Question: I have a Listview with a Label. If I scroll down and up again the Label has other Height and Width. Even tho some Labels seem to remain stable.
Has anyone an idea how to fix this, so all Labels remain at their original size?
ListView:
'''
<ListView
HasUnevenRows="True"
SeparatorVisibility="None"
CachingStrategy="RecycleElement"
ItemsSource="{Binding Contacts}">
<ListView.Behaviors>
<b:EventToCommandBehavior
EventName="ItemTapped"
Command="{Binding ContactTappedCommand}"
EventArgsParameterPath="Item"/>
</ListView.Behaviors>
<ListView.ItemTemplate>
<DataTemplate>
<ViewCell>
<Frame
Style="{StaticResource ListViewEintrag}">
<Grid
Style="{StaticResource ListViewGrid}"
RowDefinitions="{StaticResource RowDefinition}"
ColumnDefinitions="{StaticResource ColumnDefinition}">
<local:CustomLabel
Grid.Row="0"
Grid.Column="0"
LetterSpacing="0.15"
Style="{StaticResource Name}"
Text="{Binding Name}"/>
<local:CustomLabel
Grid.Row="1"
Grid.Column="0"
TextColor="#33A028"
Style="{StaticResource Info}"
Text="{Binding TotalCredits, Converter={StaticResource DecimalToCurrency}}"/>
<local:CustomLabel
Grid.Row="2"
Grid.Column="0"
TextColor="#BC2F36"
Style="{StaticResource Info}"
Text="{Binding TotalDebts, Converter={StaticResource DecimalToCurrency}}"/>
<local:CustomLabel
LetterSpacing="0.1"
Grid.RowSpan="3"
Grid.Column="1"
FontSize="18"
Margin="10,0"
FontFamily="{StaticResource Bliss2-Bold}"
VerticalTextAlignment="Center"
HorizontalTextAlignment="End"
TextColor="{Binding Color}"
Text="{Binding AbsSaldo, Converter={StaticResource DecimalToCurrency}}"/>
</Grid>
</Frame>
</ViewCell>
</DataTemplate>
</ListView.ItemTemplate>
</ListView>
'''
ColumnDefinition:
'''
<ColumnDefinitionCollection x:Key="ColumnDefinition">
<ColumnDefinition Width="*"/>
<ColumnDefinition Width="Auto"/>
</ColumnDefinitionCollection>
'''

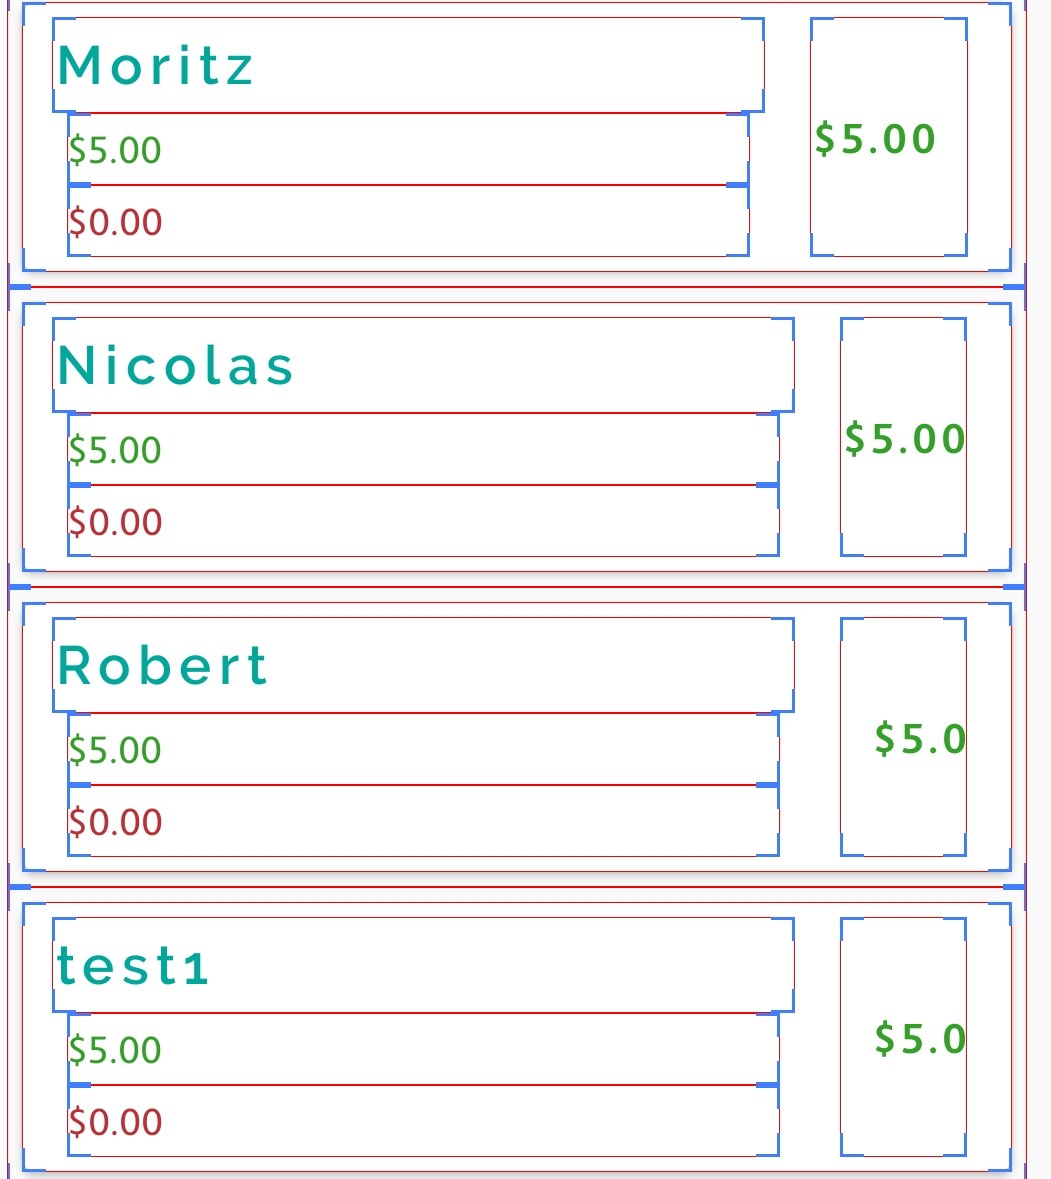
Answer: For 'ColumnDefinitions', use '*' instead of 'Auto' to avoid dynamic resizing.
'''
<ColumnDefinitionCollection x:Key="ColumnDefinition">
<ColumnDefinition Width="*"/>
<ColumnDefinition Width="*"/>
</ColumnDefinitionCollection>
'''